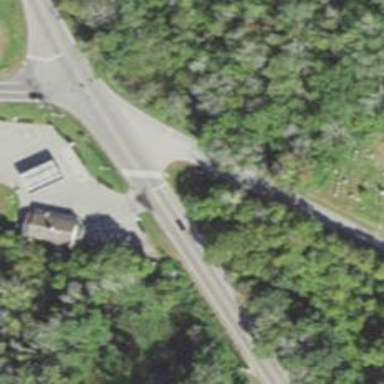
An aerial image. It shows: Marked crossing on the road.